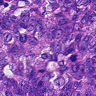
Metastatic tissue present: yes